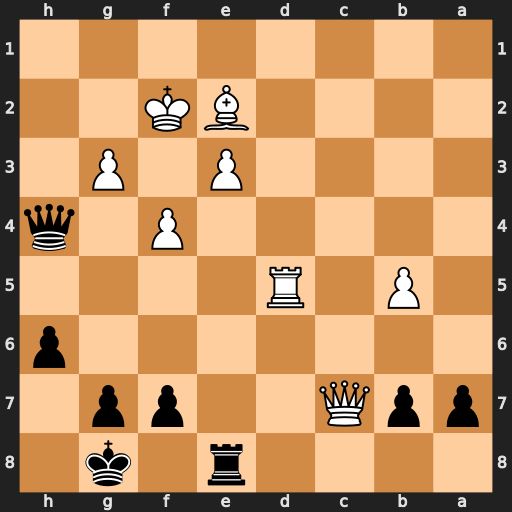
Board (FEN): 4r1k1/ppQ2pp1/7p/1P1R4/5P1q/4P1P1/4BK2/8
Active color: b
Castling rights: -
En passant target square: -
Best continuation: Qh2+ Kf3 Qh1+